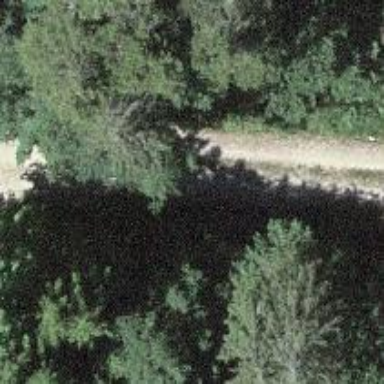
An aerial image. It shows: Gravel track with grade2 quality.